【题型】填空题　【知识点】平面几何　【难度】hard
如图所示，半径为\(r\)的圆\(O\)内切于正\(\triangle PQR\)，\(M\)为边\(PQ\)上一点，\(N\)为边\(PR\)上一点，且直线\(MN\)与圆\(O\)相切于点\(E\)，\(\triangle PMN\)的内切圆\(C\)与\(MN\)相切于点\(F\)。若圆\(C\)的半径为\(\dfrac{r}{4}\)，则\(\dfrac{EF}{MN}\)的值为\underline{\quad\quad}。

【解答】
【答案】$\dfrac{\sqrt{33}}{9}$

【详解】解：如图 1，设 \(PQ\)、\(PR\)、\(MN\) 分别与 \(\odot C\) 相切于点 \(D\)、\(G\)、\(F\)，\(PQ\)、\(PR\) 分别与 \(\odot O\) 相切于 \(T\)、\(K\)，连接 \(PC\)、\(PO\)、\(CD\)、\(CG\)、\(CF\)、\(OE\)、\(OT\)。

则 \(CD \perp PQ\)，\(CG \perp PR\)，\(PD = PG\)，\(MD = MF\)，\(NF = NG\)，\(ME = MT\)，\(NE = NK\)，\(PT = PK\)，

$\because CD = CG$，

$\therefore PC$ 平分 \(\angle QPR\)，

同理，\(PO\) 平分 \(\angle QPR\)，

$\therefore P\)、\(C\)、\(O\) 三点共线，

$\because \triangle PQR$ 是等边三角形，

$\therefore \angle QPR = 60^\circ$，

$\therefore \angle OPQ = \dfrac{1}{2}\angle QPR = 30^\circ$，

$\therefore PD = \dfrac{CD}{\tan \angle OPQ} = \dfrac{\dfrac{r}{4}}{\tan 30^\circ} = \dfrac{\sqrt{3}}{4}r$，\(CP = 2CD = \dfrac{1}{2}r\)，

$\because PD = PG = \dfrac{PM + PN - MN}{2}$，

$\therefore \dfrac{PM + PN - MN}{2} = \dfrac{\sqrt{3}}{4}r$ ①，

在 \(Rt\triangle POT\) 中，\(PT = \dfrac{OT}{\tan \angle OPQ} = \dfrac{r}{\tan 30^\circ} = \sqrt{3}r\)，\(OP = 2OT = 2r\)，

$\because PT = PK\)，\(PT + PK = PM + MT + PN + NK = PM + ME + PN + NE = PM + PN + MN\)，

$\therefore PT = \dfrac{PM + PN + MN}{2}$，

$\therefore \dfrac{PM + PN + MN}{2} = \sqrt{3}r$ ②，

$\therefore$ ②$-$① 得：\(MN = \dfrac{3\sqrt{3}}{4}r\)，

如图 2，过点 \(C\) 作 \(CL \perp OE\)，交 \(OE\) 的延长线于 \(L\)，

则 \(\angle L = \angle CFE = \angle FEL = 90^\circ\)，

$\therefore$ 四边形 \(LEFC\) 是矩形，

$\therefore EL = CF = \dfrac{1}{4}r\)，\(CL = EF\)，

$\therefore OL = OE + EL = r + \dfrac{1}{4}r = \dfrac{5}{4}r\)，\(OC = OP - CP = 2r - \dfrac{1}{2}r = \dfrac{3}{2}r\)，

在 \(Rt\triangle OCL\) 中，\(CL = \sqrt{OC^2 - OL^2} = \sqrt{\left(\dfrac{3}{2}r\right)^2 - \left(\dfrac{5}{4}r\right)^2} = \dfrac{\sqrt{11}}{4}r\)，

$\therefore EF = \dfrac{\sqrt{11}}{4}r\)，

$\therefore \dfrac{EF}{MN} = \dfrac{\dfrac{\sqrt{11}}{4}r}{\dfrac{3\sqrt{3}}{4}r} = \dfrac{\sqrt{33}}{9}$。

故答案为：$\dfrac{\sqrt{33}}{9}$。
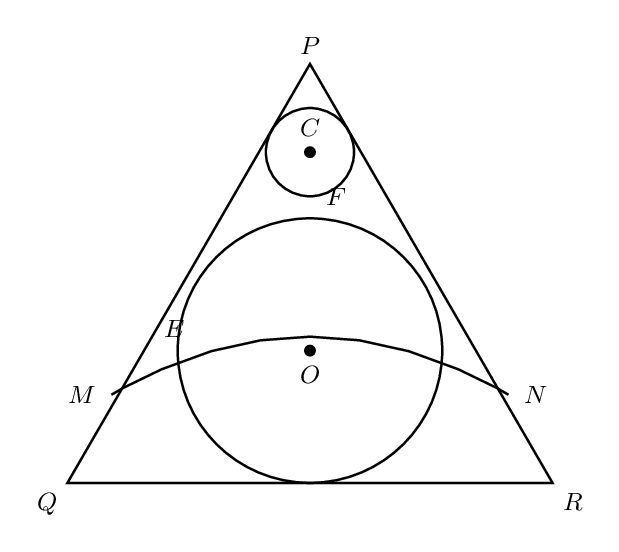